Field crop: maize
Growth stage: 1
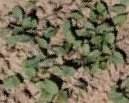
Species: convolvulus